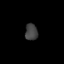
Tissue: skin
Cell type: Fibroblasts
Senescence score: 0.7937
Nuclear area (px): 201
Mean DAPI intensity: 66.796